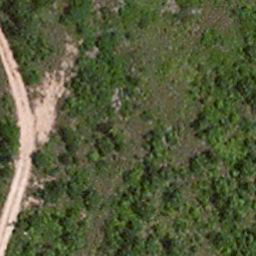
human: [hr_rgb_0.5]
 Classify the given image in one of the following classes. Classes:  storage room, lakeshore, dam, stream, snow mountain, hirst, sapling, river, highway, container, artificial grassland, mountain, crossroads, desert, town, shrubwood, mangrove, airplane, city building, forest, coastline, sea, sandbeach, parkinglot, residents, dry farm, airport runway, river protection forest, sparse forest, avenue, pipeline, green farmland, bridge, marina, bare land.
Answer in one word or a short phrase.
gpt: avenue